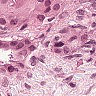
Metastatic tissue present: yes